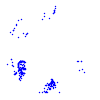
Particle: proton